Question: So I'm starting with mvc and I find hard to remember the name of my bundles. When using visual studio it seems easier to just drag and drop the script I need instead of going to my app_start folder and check the name of my bundle.
Am I doing something wrong? Is there any way to show my bundles when I write Styles.Render.
I'm using reshaper too but no option is showed.
Here is an example.
Seems easier to drag and drop my script/style:

Than writing @styles.render() because it won't show my bundles so I have to go to my app_start folder and copy-paste it (What I actually do).
If there is an easier way please let me know.
Thanks
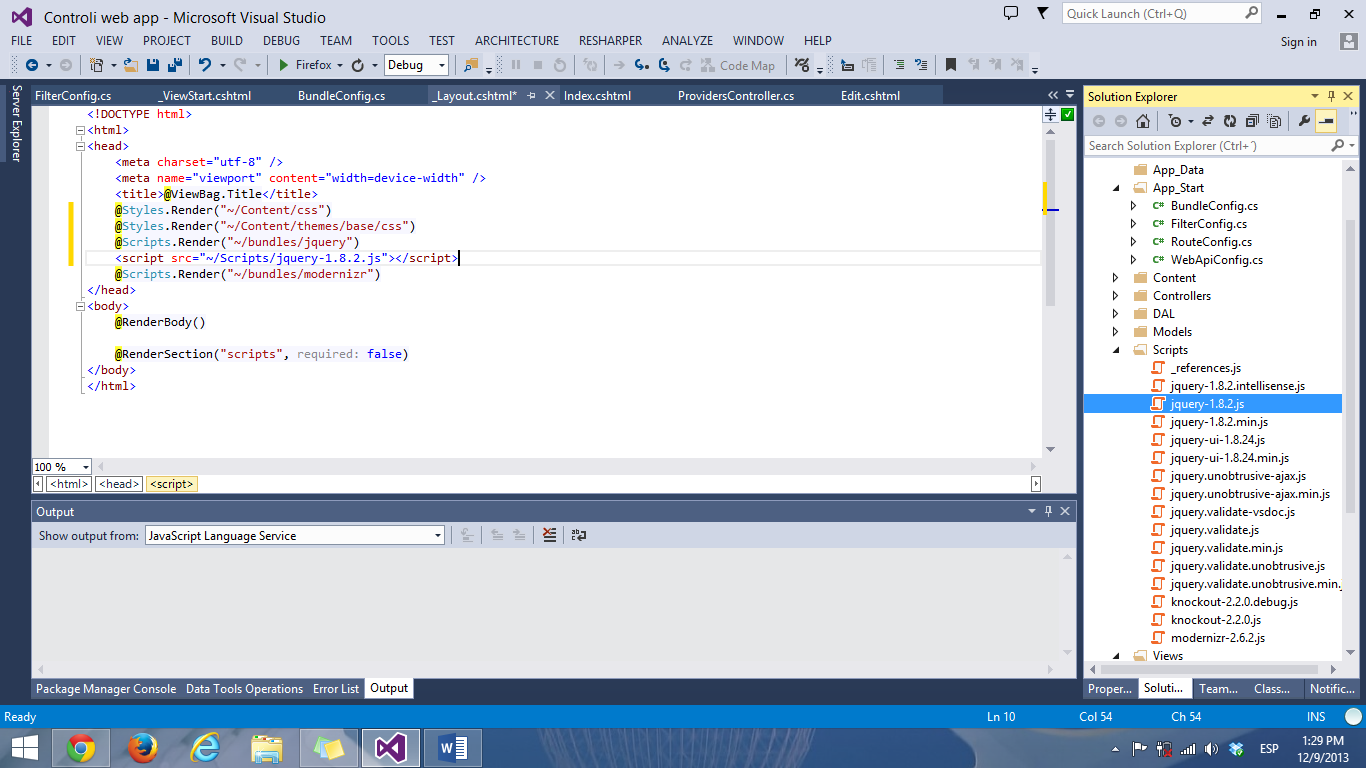
Answer: Normally you'd create a _layout.cs that imports the styles for most pages, that solves most of your issues, since you only have to do it once. Then what I normally do is create a bundle config for a specific page that has the same name as the controller or view (easy to remember) which has the page specific styles and scripts. The Bundle Config is where I set this up. Resharper (8.1) does help me when selecting paths from my bundle configuration.